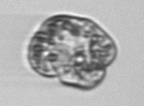
Label: Karenia